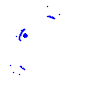
Particle: pion